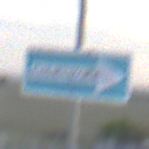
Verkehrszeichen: EinbahnstrasseRechtsweisend
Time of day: SunriseSunset
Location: Outdoor (Nature)
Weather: PartlyCloudy
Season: NotSpecified
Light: Natural